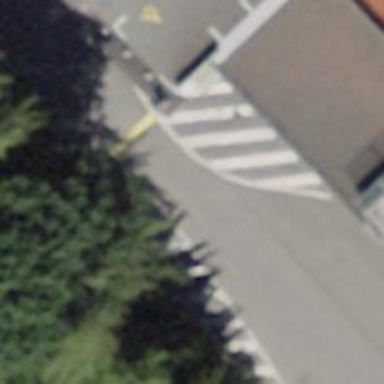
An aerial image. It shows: Block barrier.